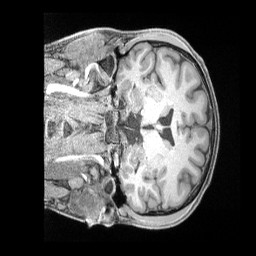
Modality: T1w
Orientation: coronal
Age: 32
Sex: male
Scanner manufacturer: siemens
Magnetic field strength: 3 T
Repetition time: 2 s
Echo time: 0.00211 s